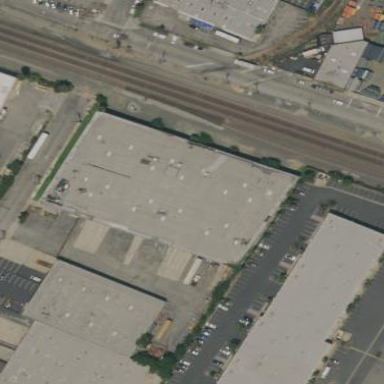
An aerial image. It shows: Warehouse building.